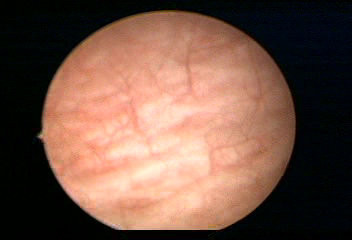
Modality: WLC
Class: Normal mucosa
Bladder cancer association: No